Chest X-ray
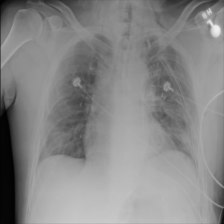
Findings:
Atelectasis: positive
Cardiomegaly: negative
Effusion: negative
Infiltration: negative
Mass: negative
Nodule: negative
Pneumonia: negative
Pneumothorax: negative
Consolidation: negative
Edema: negative
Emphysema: negative
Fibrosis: negative
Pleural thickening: negative
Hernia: negative